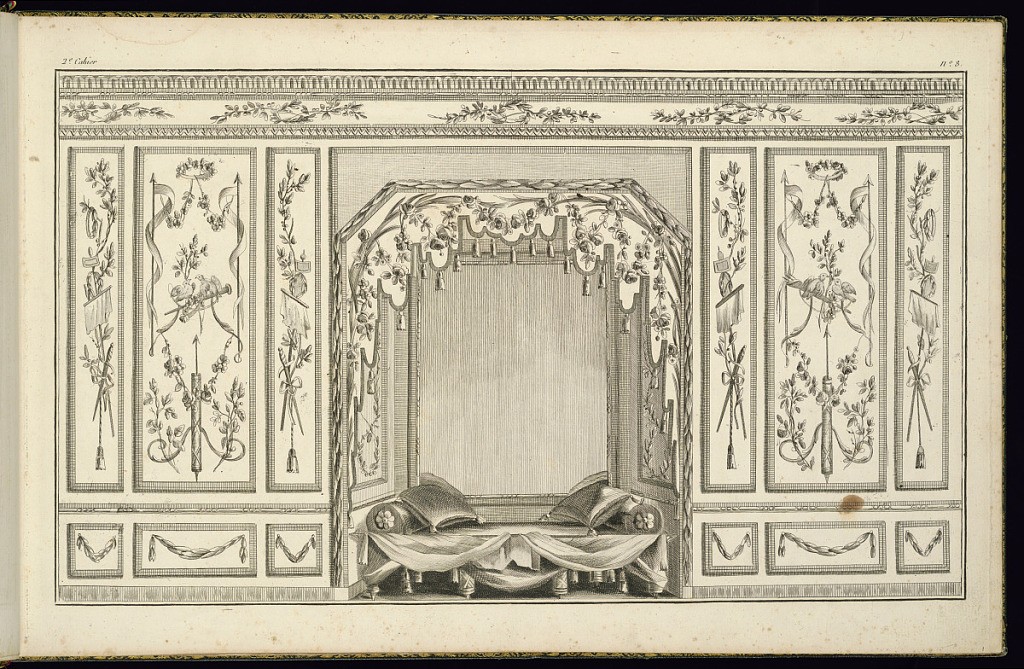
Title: Interior Wall Elevation with a Sofa
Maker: Pierre Ranson, French, 1736–1786
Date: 1777-79
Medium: Etching and engraving on laid paper
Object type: Print
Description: A design for an interior wall featuring ornately painted panels and a sofa / daybed in a central niche. The panels are decorated with festoons of leaves and flowers, sprigs of leaves, palm leaves, scrolling leaves (rinceaux), birds, tassels, swords, banners, floral crowns, and ribbons. The niche is framed by a scalloped lambrequin or valance with hanging tassels decorated with festoons of flowers and palm leaves. The plate is numbered.